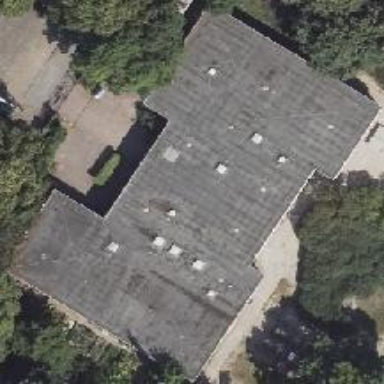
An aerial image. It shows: Kindergarten school with flat roof.